Question: I am using sherlock action bar Version 4.1.0 .
How can I change the color of the text color in this screenshot ? On the actual device it is barelly readable

i have this theme
'''
<style name="MyTheme" parent="@style/Theme.Sherlock.Light">
<item name="android:textSize">20dp</item>
</style>
'''
And this in AndroidManifest.xml
'''
<application
android:name="abc.MyApp"
android:icon="@drawable/ic_launcher"
android:logo="@drawable/logo"
android:label="@string/app_name"
android:theme="@style/MyTheme"
>
'''
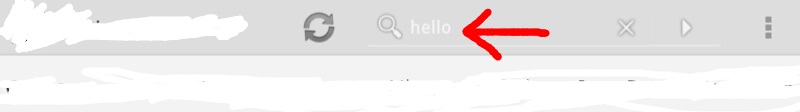
Answer: thanks to this <URL>
'''
SearchManager searchManager = (SearchManager) a.getSystemService(Context.SEARCH_SERVICE);
SearchView searchView = new android.widget.SearchView(a.getApplicationContext());
int searchPlateId = searchView.getContext().getResources().getIdentifier("android:id/search_src_text", null, null);
// Getting the 'search_plate' LinearLayout.
AutoCompleteTextView searchPlate = (AutoCompleteTextView) searchView.findViewById(searchPlateId);
// Setting background of 'search_plate' to earlier defined drawable.
searchPlate.setTextColor(Color.BLACK);
...
'''